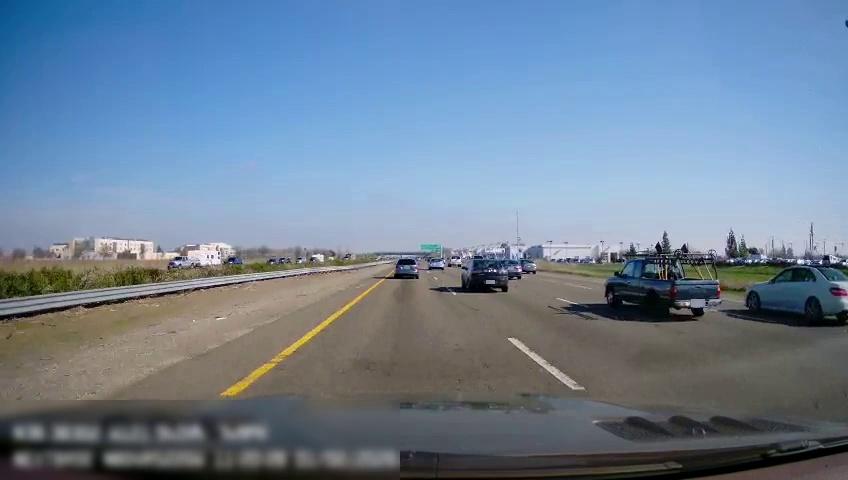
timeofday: Day
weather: Sunny
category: Drivable Space
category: Vehicles | Car
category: Vehicles | Car
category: Vehicles | Car
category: Vehicles | Truck
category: Vehicles | SUV
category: Vehicles | Car
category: Vehicles | Car
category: Vehicles | Car
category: Vehicles | Truck
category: Vehicles | SUV
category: Vehicles | SUV
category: Vehicles | SUV
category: Vehicles | Car
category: Vehicles | Car
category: Vehicles | Car
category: Vehicles | Car
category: Lanes | Current Lane
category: Lanes | Current Lane
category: Lanes | Alternate Lane
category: Lanes | Alternate Lane
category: Lanes | Alternate Lane
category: Traffic | Signs